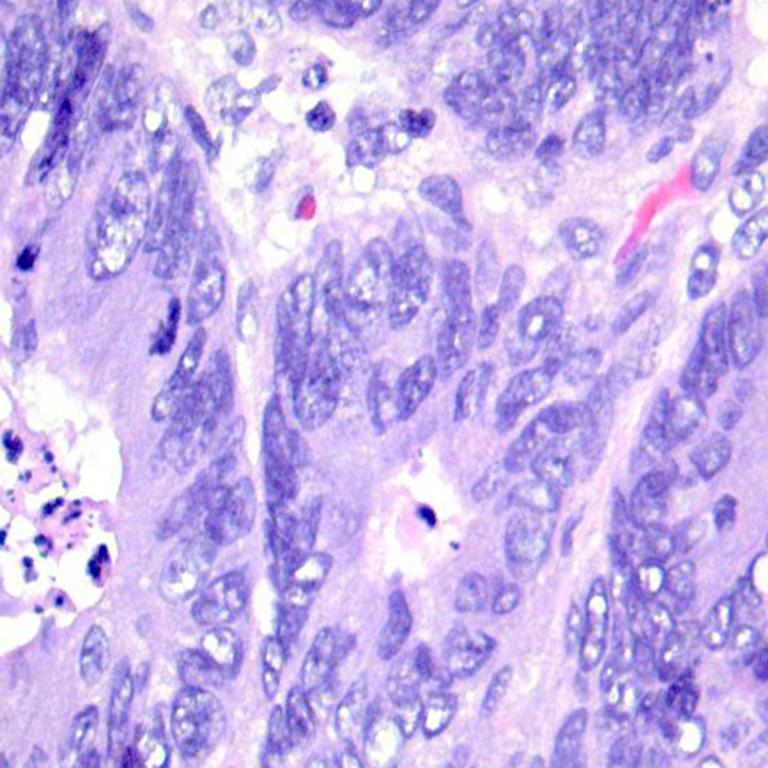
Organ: colon
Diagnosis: adenocarcinomas